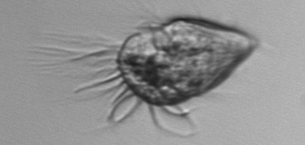
Label: Strombidium_morphotype1